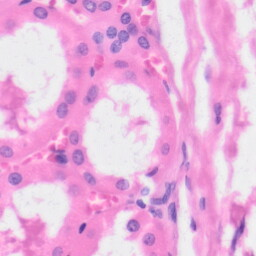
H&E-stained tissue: Kidney